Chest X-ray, PA view. Patient: 41 years old, sex M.
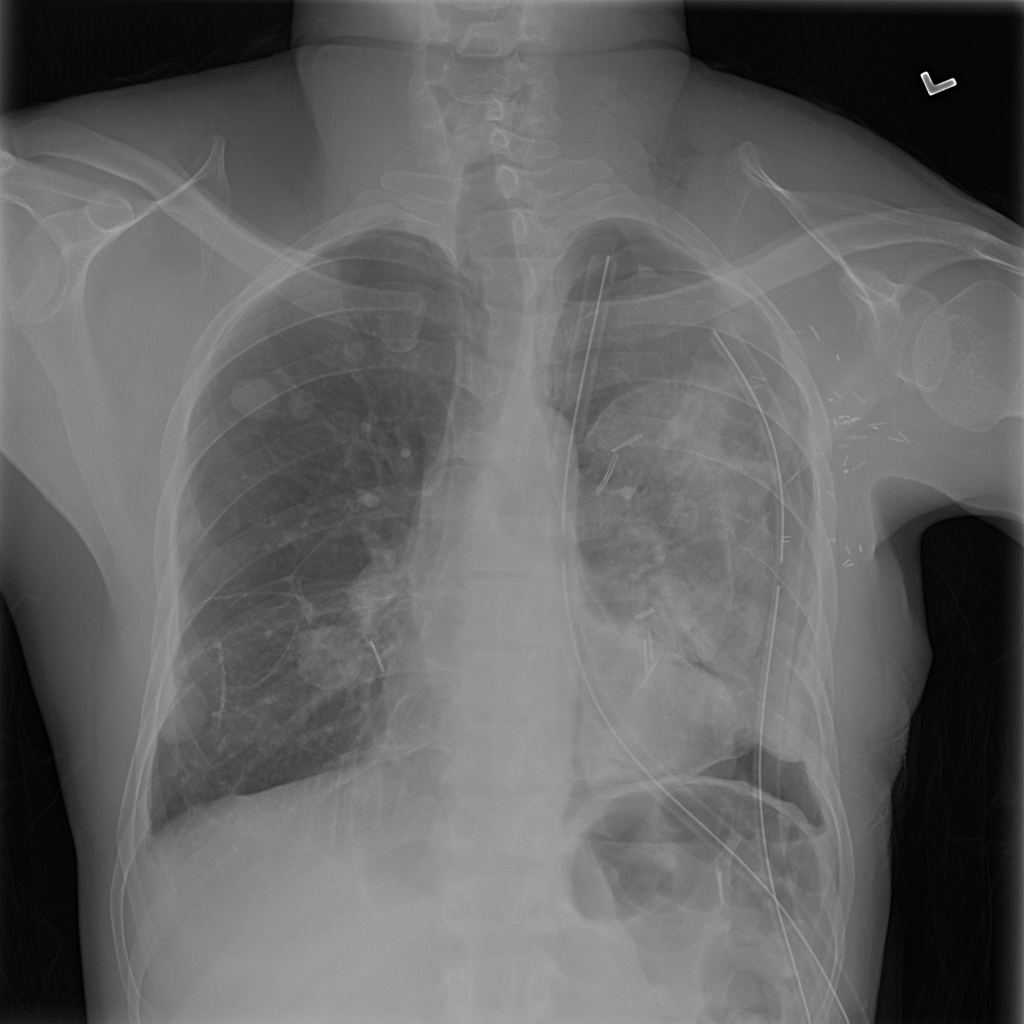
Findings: Nodule